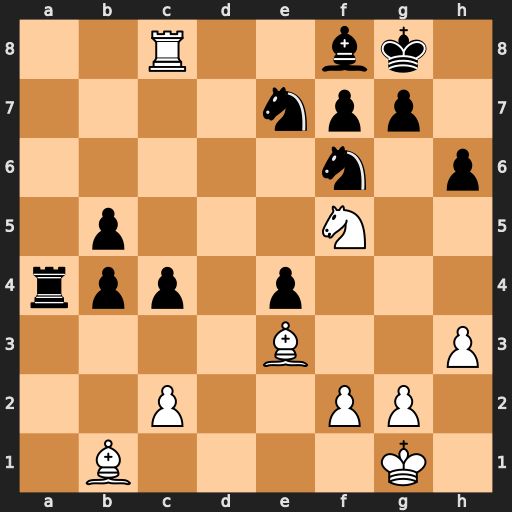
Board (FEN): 2R2bk1/4npp1/5n1p/1p3N2/rpp1p3/4B2P/2P2PP1/1B4K1
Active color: w
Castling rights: -
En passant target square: -
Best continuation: Nxe7+ Kh7 Rxf8